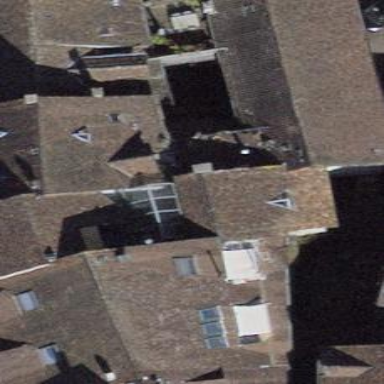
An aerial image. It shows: Building with tile roof.